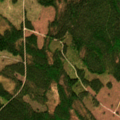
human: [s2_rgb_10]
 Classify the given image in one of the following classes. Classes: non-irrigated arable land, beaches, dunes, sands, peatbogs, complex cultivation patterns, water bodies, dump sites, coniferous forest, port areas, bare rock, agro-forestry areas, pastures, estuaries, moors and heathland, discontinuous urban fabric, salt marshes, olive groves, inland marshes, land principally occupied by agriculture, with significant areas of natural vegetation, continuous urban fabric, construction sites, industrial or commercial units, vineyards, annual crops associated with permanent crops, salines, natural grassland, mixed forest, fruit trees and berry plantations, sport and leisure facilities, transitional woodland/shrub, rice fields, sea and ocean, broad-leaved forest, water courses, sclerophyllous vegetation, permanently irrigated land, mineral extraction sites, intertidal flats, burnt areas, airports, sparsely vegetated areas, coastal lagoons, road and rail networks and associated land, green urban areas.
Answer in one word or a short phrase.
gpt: coniferous forest, transitional woodland/shrub